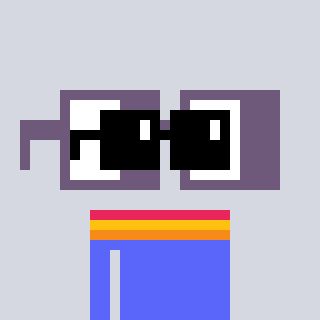
a pixel art character with square black sunglasses, a glasses-shaped head and a purple-colored body on a cool background